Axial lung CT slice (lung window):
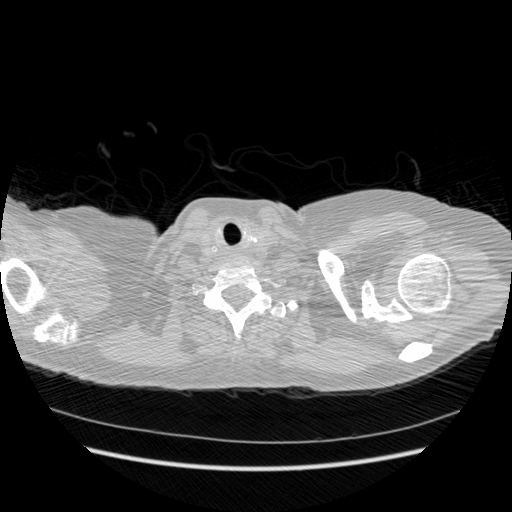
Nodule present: no